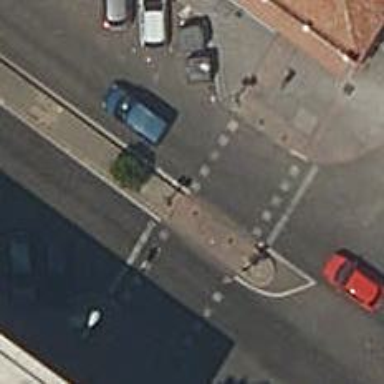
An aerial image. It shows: Crossing with traffic signals.